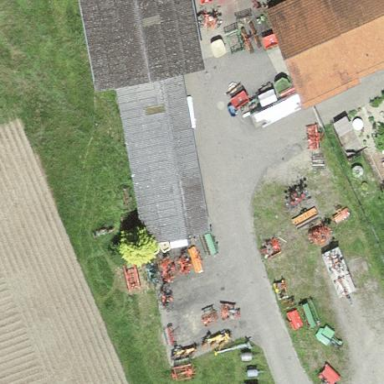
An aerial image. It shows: Garage.